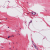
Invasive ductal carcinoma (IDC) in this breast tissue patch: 0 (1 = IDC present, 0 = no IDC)